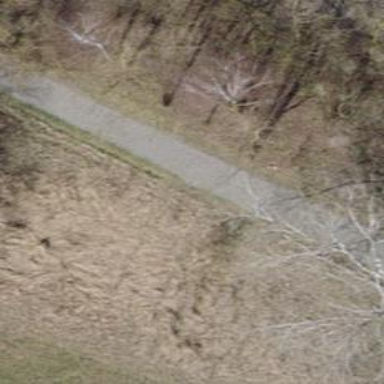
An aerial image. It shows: Footway with fine gravel surface.